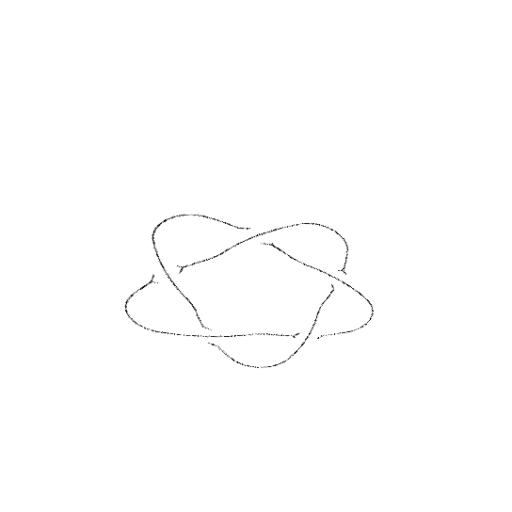
Crossing number: 5